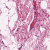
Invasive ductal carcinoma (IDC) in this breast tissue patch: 0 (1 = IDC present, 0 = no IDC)